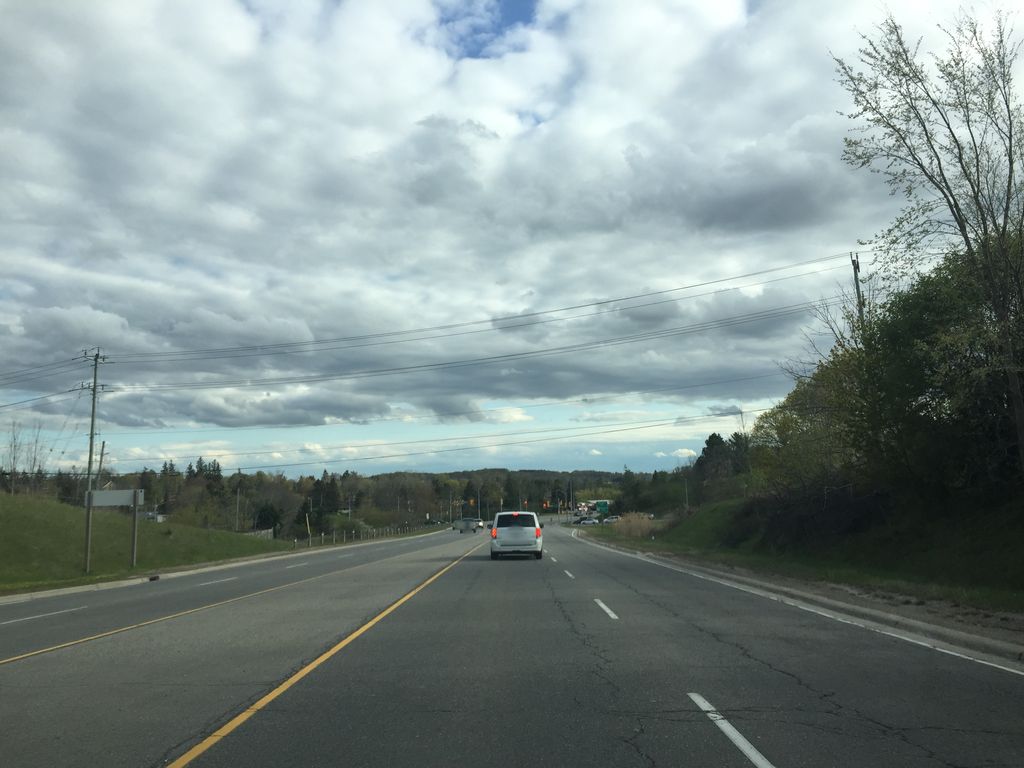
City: kitchener-waterloo